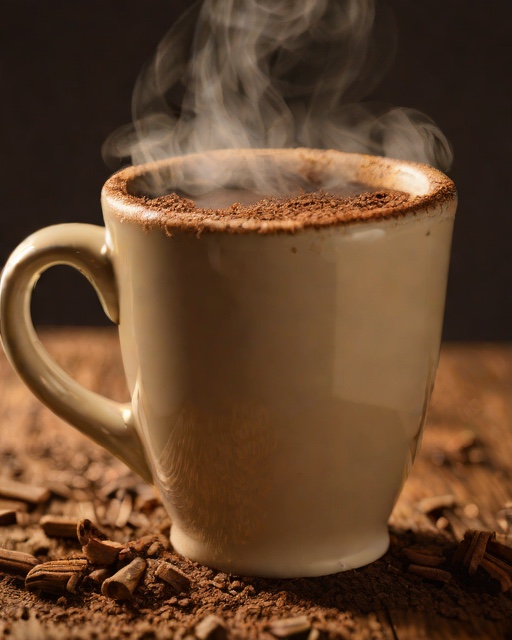
Category: Autumn